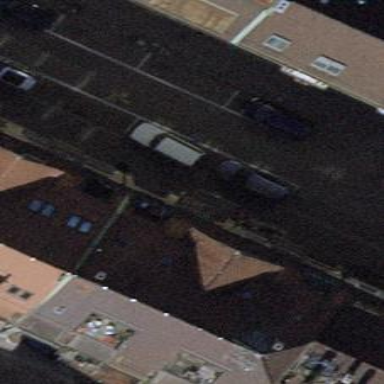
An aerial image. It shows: Parking lane area.